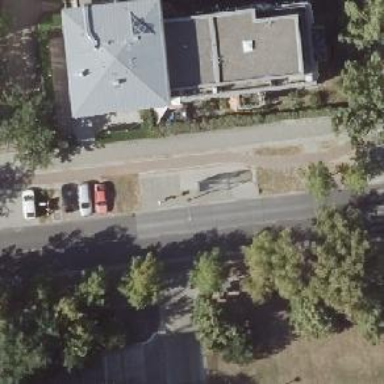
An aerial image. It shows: Public transport stop position.